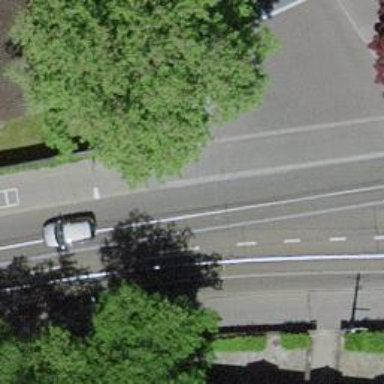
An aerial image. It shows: Tertiary road with asphalt surface. There is separate sidewalk along the road.